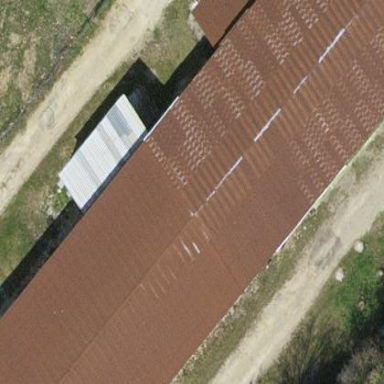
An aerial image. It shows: Warehouse building.